Question:
I am working on Advanced Search customization. Advanced Search page has a property picker that can be populated with managed properties and I can expose managed properties with SharePoint interfaces. However, I need to create managed property for Advanced Search Page using C#. How can I programmatically create managed properties and add them into the Advanced Search Properties? Do you have any idea about that?
Thank you.
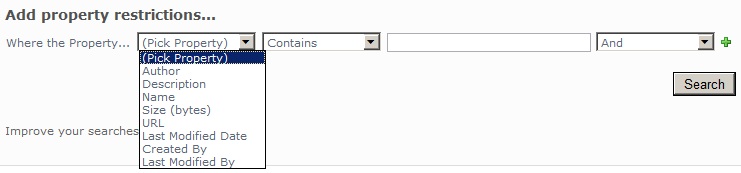
Answer: I solved my problem, Firstly, I created managed property with its mapping. You can access the solution from this <URL>.
'''
public void CreateManagedProperty()
{
// Get the default service context
SPServiceContext context = SPServiceContext.GetContext(SPServiceApplicationProxyGroup.Default, SPSiteSubscriptionIdentifier.Default);// Get the search service application proxy
var searchProxy = context.GetDefaultProxy(typeof(SearchServiceApplicationProxy)) as SearchServiceApplicationProxy;
// Get the search service application info object so we can find the Id of our Search Service App
if (searchProxy != null)
{
SearchServiceApplicationInfo ssai = searchProxy.GetSearchServiceApplicationInfo();
// Get the application itself
var application = SearchService.Service.SearchApplications.GetValue<SearchServiceApplication>(ssai.SearchServiceApplicationId);
// Get the schema of our Search Service Application
var schema = new Schema(application);
// Get all the managed properties
ManagedPropertyCollection properties = schema.AllManagedProperties;
// Add a new property
ManagedProperty myProperty = properties.Create(Constants.ManagedPropertyName, ManagedDataType.Text);
myProperty.EnabledForScoping = true;
// Get the current mappings
MappingCollection mappings = myProperty.GetMappings();
// Add a new mapping to a previously crawled field
var myMapping = new Mapping(
new Guid(Constants.CrawledPropertyGuid), Constants.CrawledPropertyName, 31, myProperty.PID);
// Add the mapping
mappings.Add(myMapping);
// Update the collection of mappings
myProperty.SetMappings(mappings);
// Write the changes back
myProperty.Update();
}
}
'''
And then managed property was added to Advanced search Property;
'''
public void AddAdvancedSearchProperty()
{
string sourcefile =
string.Format(
"{0}\{1}", SPUtility.GetGenericSetupPath("TEMPLATE\ADMIN\ManagedProperties"), "NewAdvancedSearchProperty.xml");
// Load the xml file into XmlDocument object.
var xmlDoc = new XmlDocument();
try
{
xmlDoc.Load(sourcefile);
}
catch (XmlException e)
{
Console.WriteLine(e.Message);
}
// Now create StringWriter object to get data from xml document.
var sw = new StringWriter();
var xw = new XmlTextWriter(sw);
xmlDoc.WriteTo(xw);
string newXmlString = sw.ToString();
using (var sc = new SPSite("YOUR SITE"))
{
using (SPWeb web = sc.OpenWeb("searchcentre"))
{
SPLimitedWebPartManager mgr = web.GetLimitedWebPartManager("pages/advanced.aspx", PersonalizationScope.Shared);
foreach (var wp in mgr.WebParts)
{
if (wp is AdvancedSearchBox)
{
var asb = wp as AdvancedSearchBox;
asb.Properties = newXmlString;
mgr.SaveChanges(asb);
}
}
mgr.Web.Dispose();
}
}
}
'''
Note: Don't Forget!! Start Full crawl after creating new managed property.